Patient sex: M
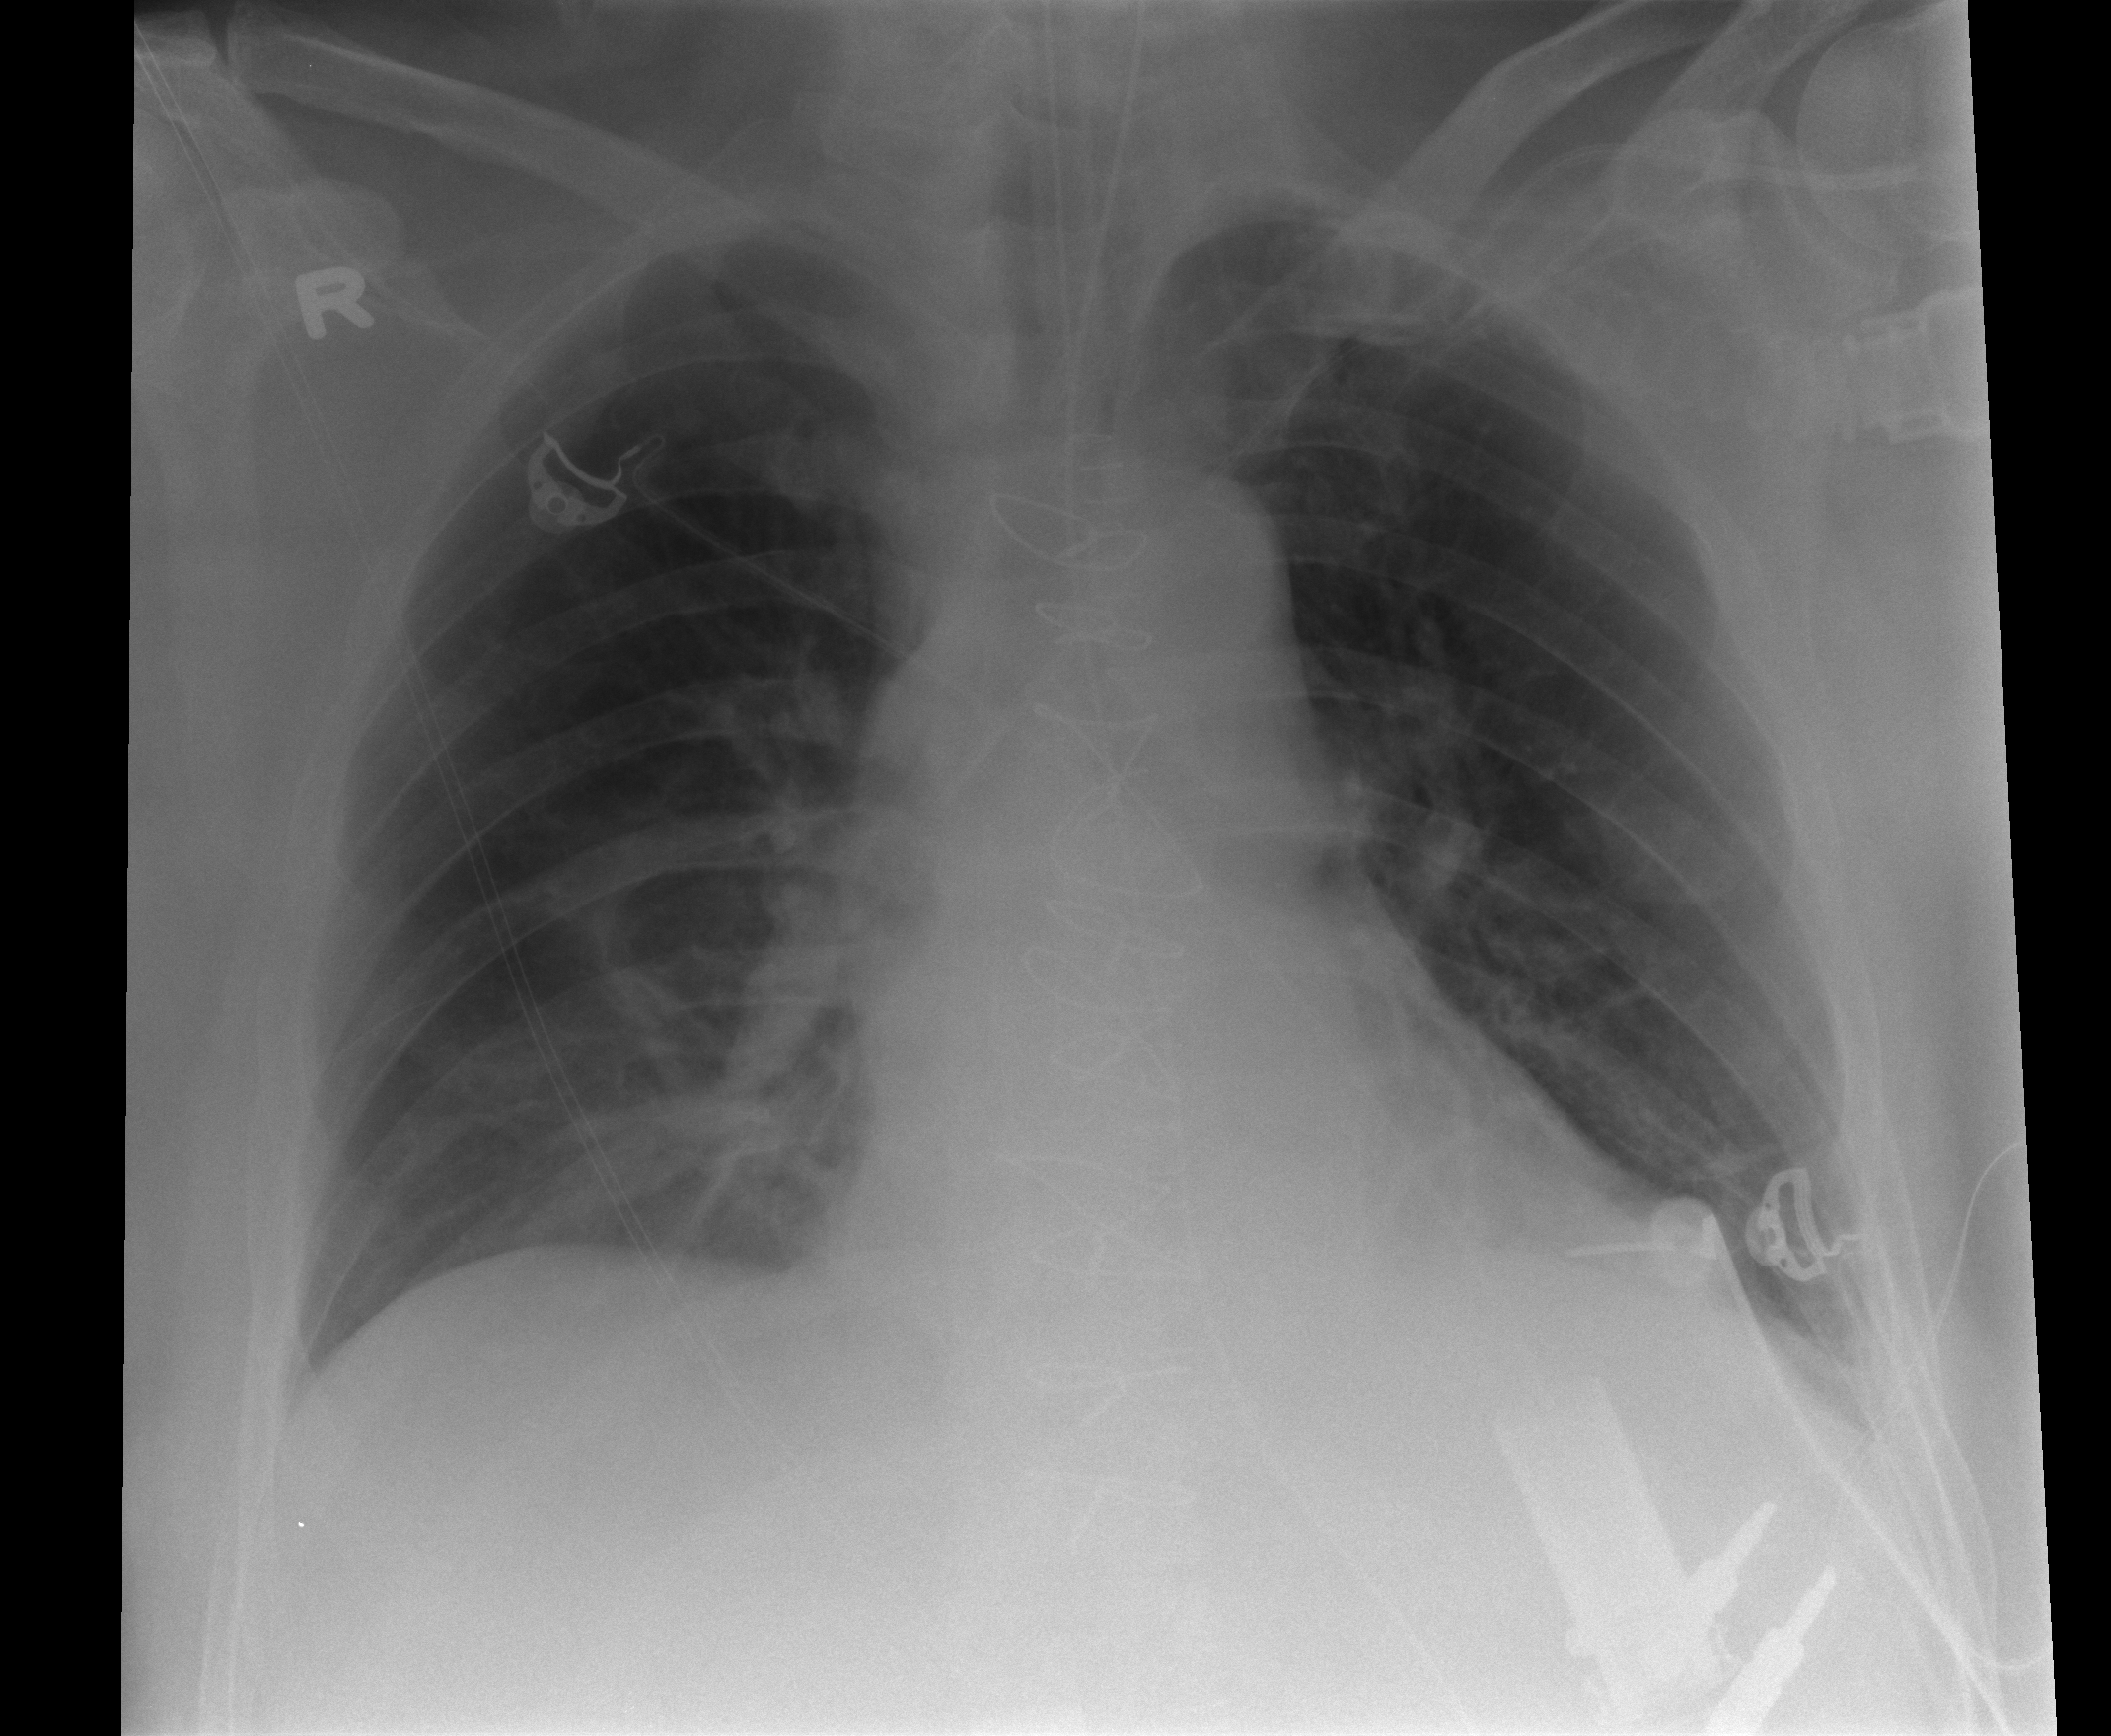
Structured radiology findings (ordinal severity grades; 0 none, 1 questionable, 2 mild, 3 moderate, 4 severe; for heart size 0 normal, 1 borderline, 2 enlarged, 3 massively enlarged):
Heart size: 1
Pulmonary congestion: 0
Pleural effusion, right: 0
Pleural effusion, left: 1
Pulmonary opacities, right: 0
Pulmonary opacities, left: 0
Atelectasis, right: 2
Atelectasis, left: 2